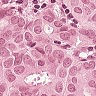
Metastatic tissue present: yes